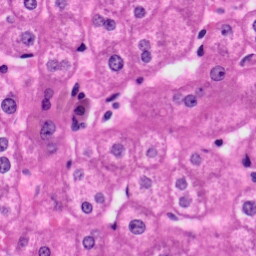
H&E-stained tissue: Liver